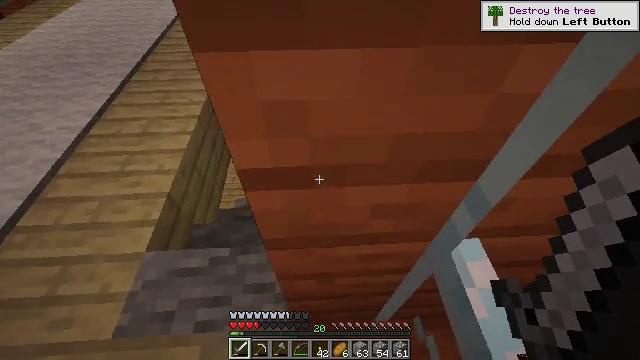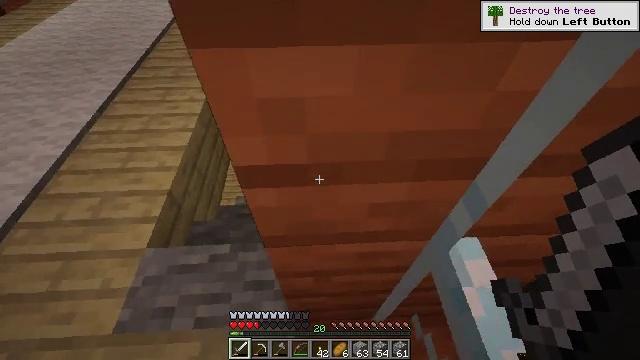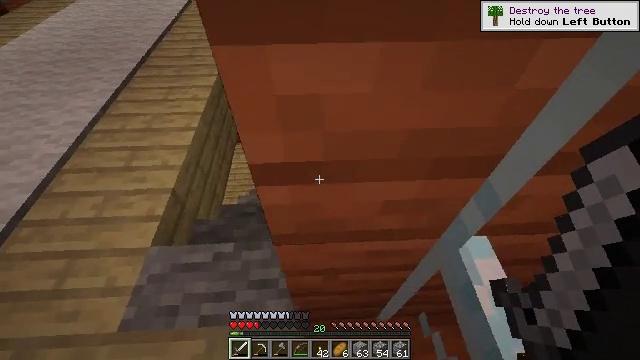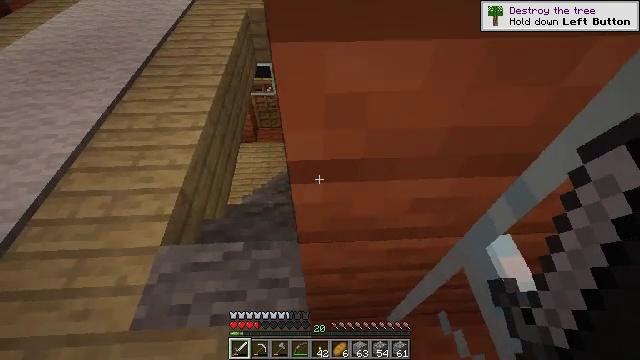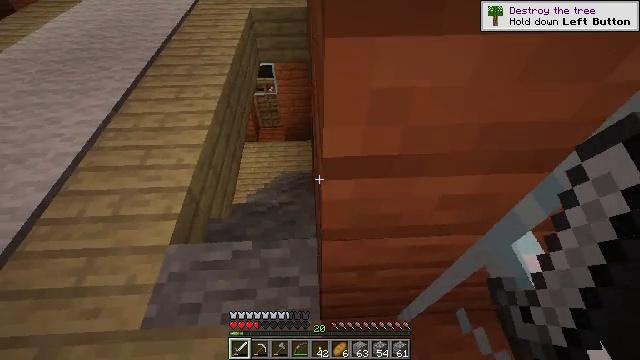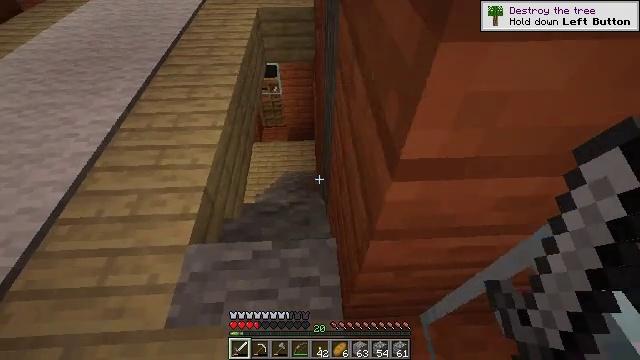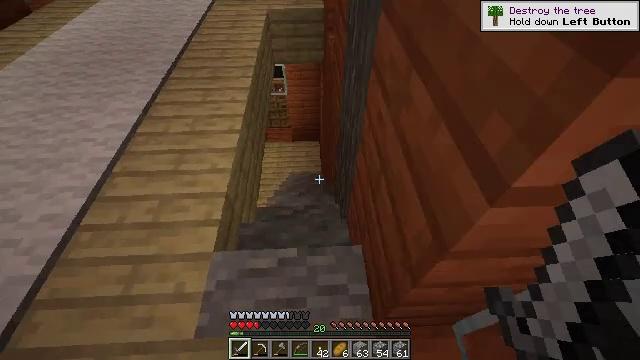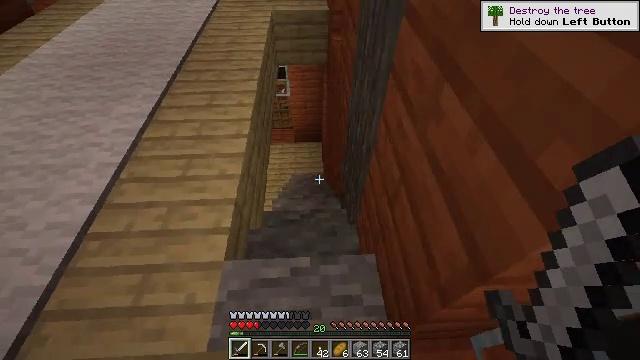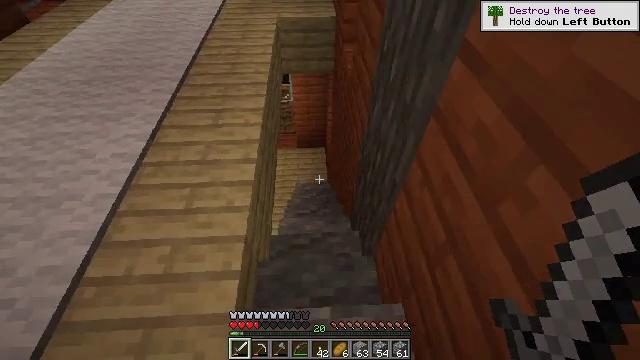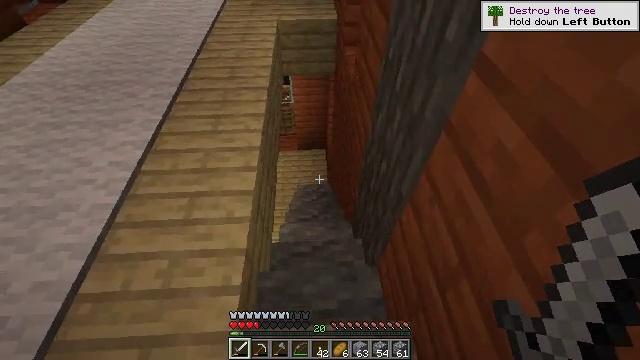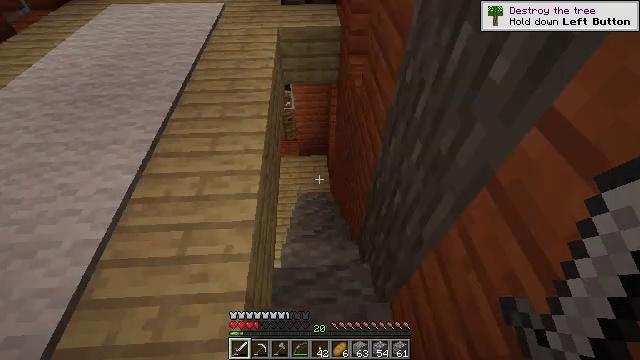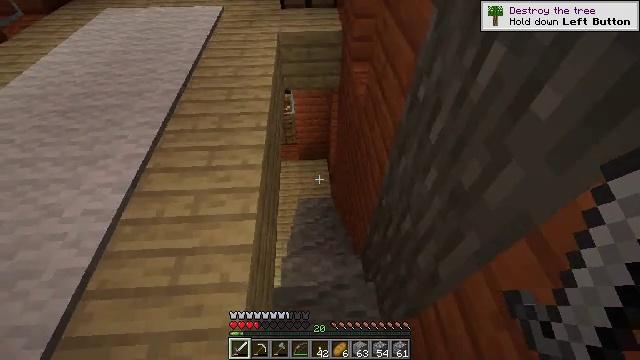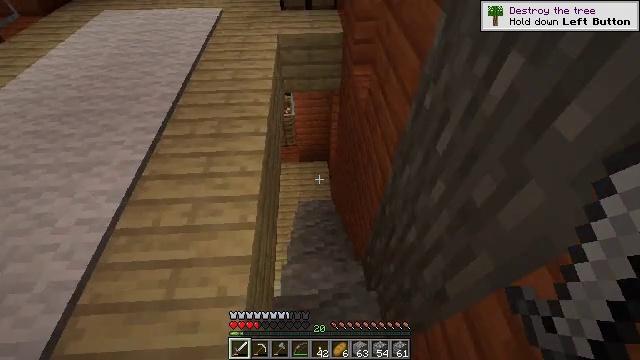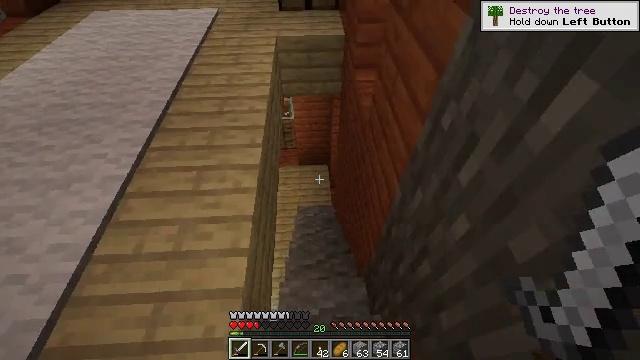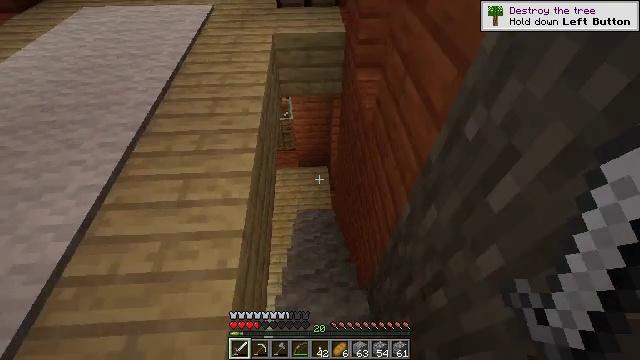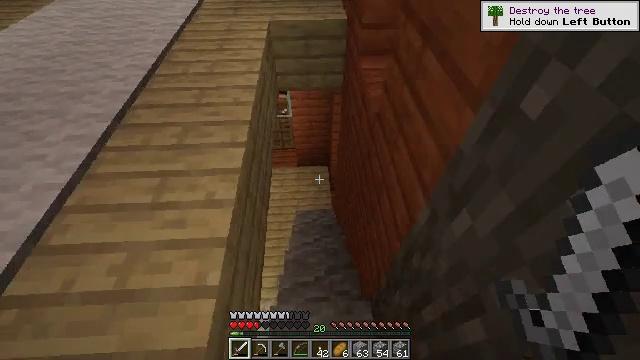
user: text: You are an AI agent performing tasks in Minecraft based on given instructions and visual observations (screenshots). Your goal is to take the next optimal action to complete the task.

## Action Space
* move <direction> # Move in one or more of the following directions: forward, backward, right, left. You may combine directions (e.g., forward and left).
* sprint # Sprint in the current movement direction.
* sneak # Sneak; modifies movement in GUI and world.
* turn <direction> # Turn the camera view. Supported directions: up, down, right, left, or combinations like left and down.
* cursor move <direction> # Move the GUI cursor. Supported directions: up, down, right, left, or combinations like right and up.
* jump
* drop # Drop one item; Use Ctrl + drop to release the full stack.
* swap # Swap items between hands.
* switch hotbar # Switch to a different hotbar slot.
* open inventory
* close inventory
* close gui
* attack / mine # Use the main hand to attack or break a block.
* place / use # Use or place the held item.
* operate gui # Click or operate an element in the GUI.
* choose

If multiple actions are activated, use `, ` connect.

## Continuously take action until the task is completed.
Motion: motion action
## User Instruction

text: Remove the birch pressure plate from the ground.
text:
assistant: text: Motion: move forward
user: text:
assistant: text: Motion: move forward and move left
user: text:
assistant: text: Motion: move forward and move left
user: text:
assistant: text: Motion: move forward and move left
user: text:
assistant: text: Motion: move forward and move left
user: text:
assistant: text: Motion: move forward and move left
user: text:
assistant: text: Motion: move forward
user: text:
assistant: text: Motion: move forward
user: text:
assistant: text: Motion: move forward
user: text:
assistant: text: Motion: move forward
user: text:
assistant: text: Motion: move forward
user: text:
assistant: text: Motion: move forward
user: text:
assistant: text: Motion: move forward
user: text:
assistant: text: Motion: move forward
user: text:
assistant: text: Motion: move forward
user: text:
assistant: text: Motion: move forward
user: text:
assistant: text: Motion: move forward
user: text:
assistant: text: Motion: move forward
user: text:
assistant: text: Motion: move forward
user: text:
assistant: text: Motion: move forward
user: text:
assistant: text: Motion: move forward, turn left and up
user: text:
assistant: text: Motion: move forward, turn left and up
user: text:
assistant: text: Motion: move forward, turn left and up
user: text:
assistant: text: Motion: move forward, turn left
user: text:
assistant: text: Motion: move forward, turn left
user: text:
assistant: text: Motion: move forward, turn left
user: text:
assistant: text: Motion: move forward, turn left
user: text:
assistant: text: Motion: move forward, turn left
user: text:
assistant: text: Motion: move forward, turn left
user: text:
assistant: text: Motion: move forward, turn left and down